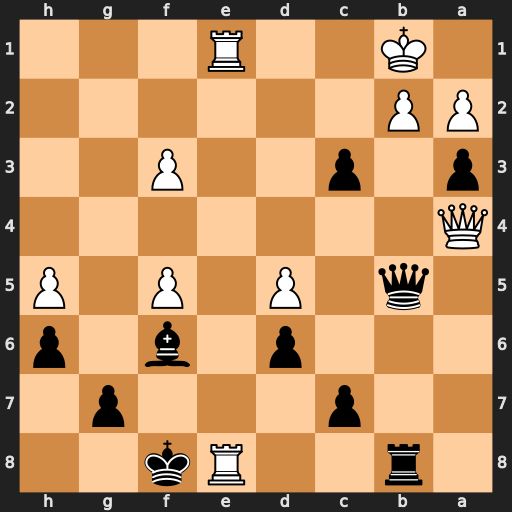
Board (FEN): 1r2Rk2/2p3p1/3p1b1p/1q1P1P1P/Q7/p1p2P2/PP6/1K2R3
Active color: b
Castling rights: -
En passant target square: -
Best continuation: Rxe8 Rxe8+ Qxe8